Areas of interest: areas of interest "Yuefu Juyuan Zhou No. 38 Creative Park"
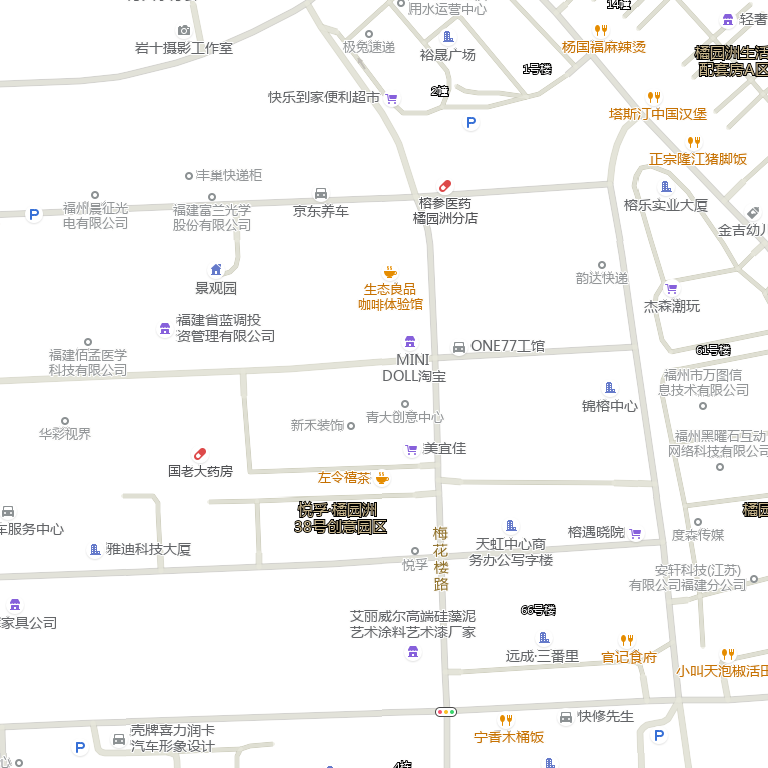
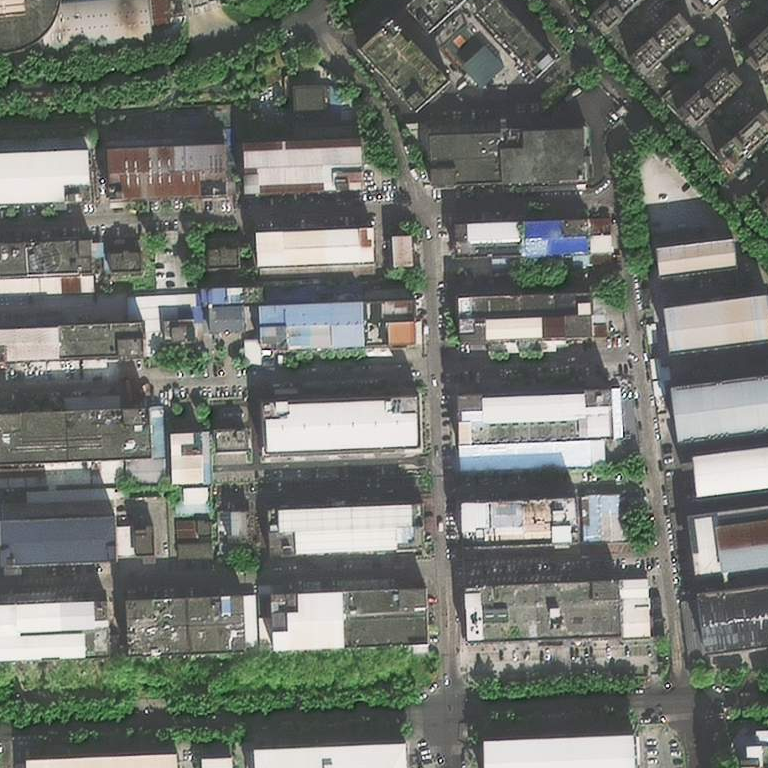